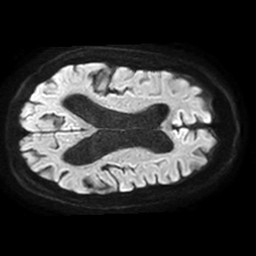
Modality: TRACE
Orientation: axial
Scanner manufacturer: philips
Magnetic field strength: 1.5 T
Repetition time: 3.4 s
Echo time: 0.06922 s